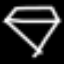
Label: diamond